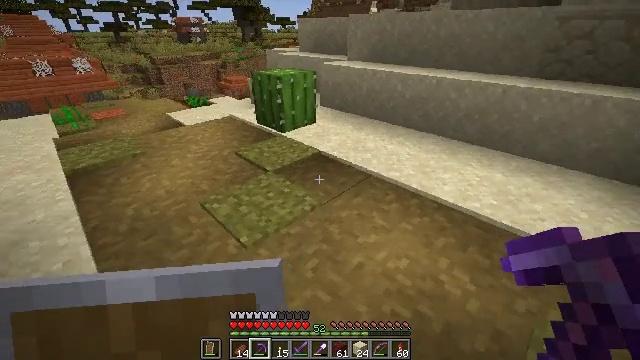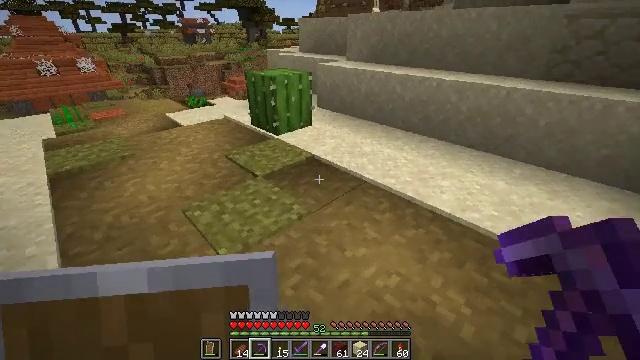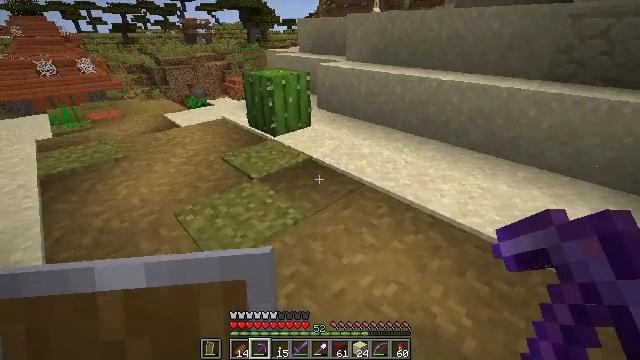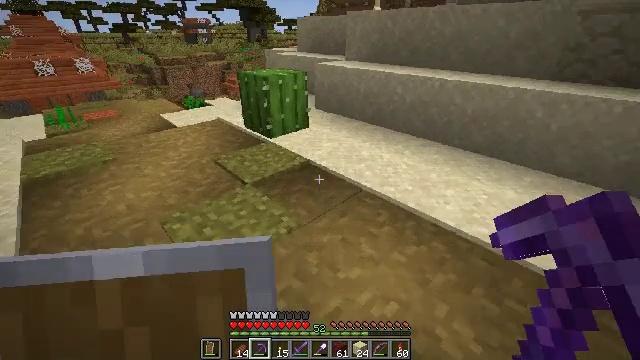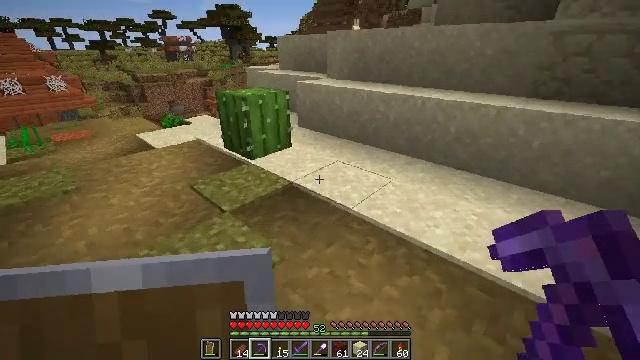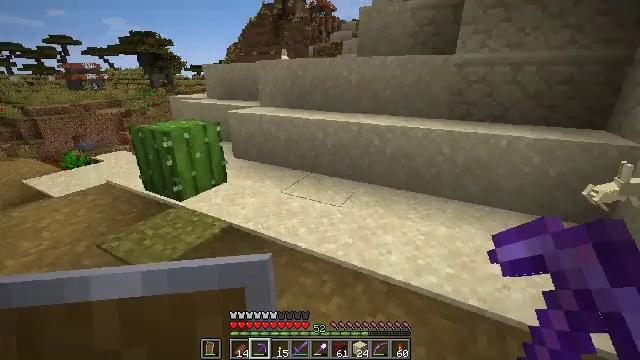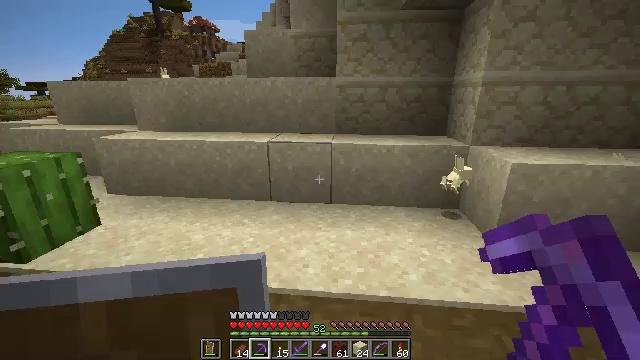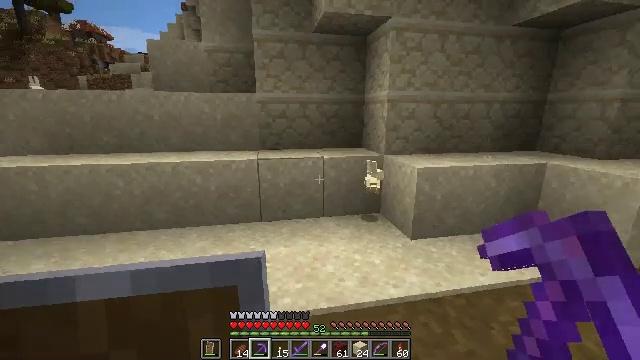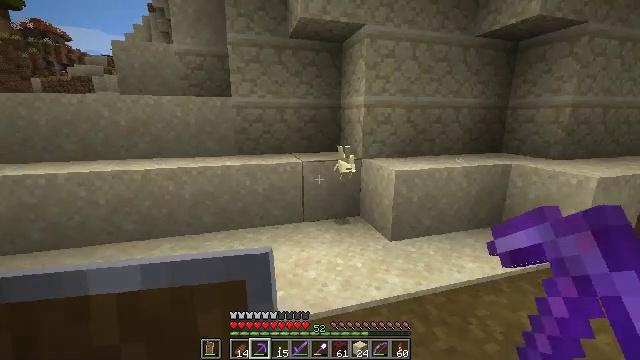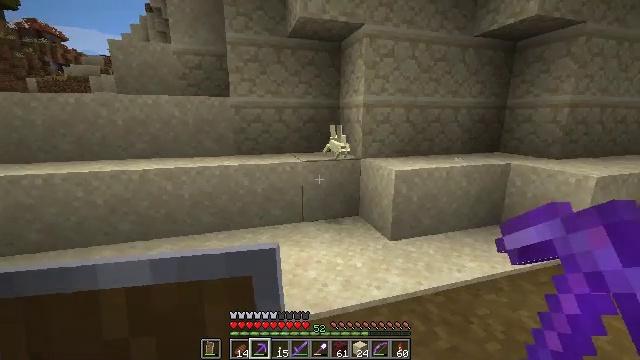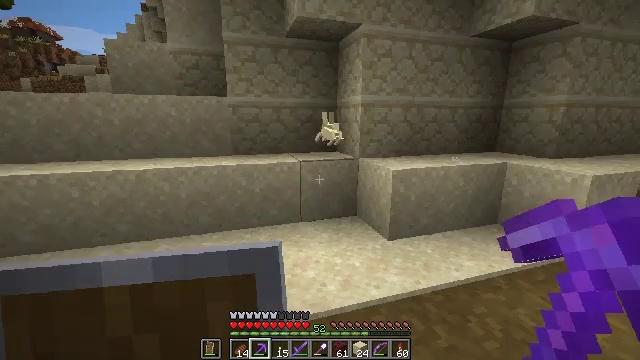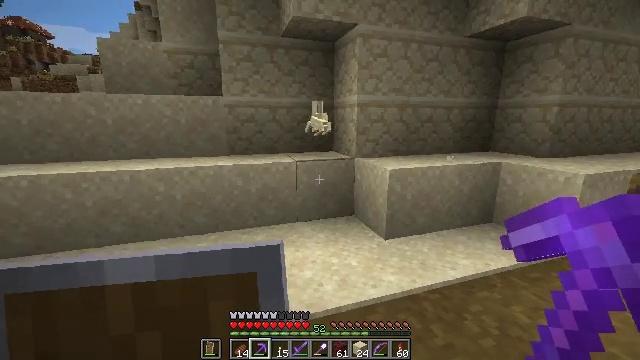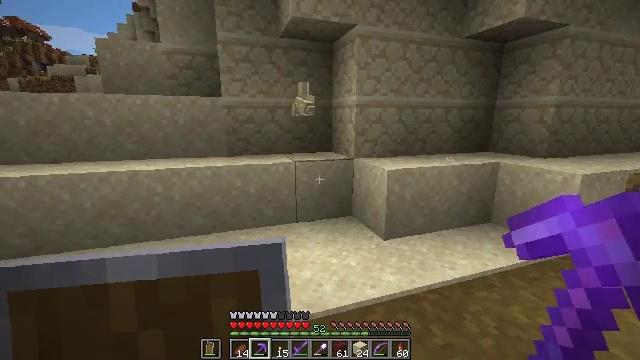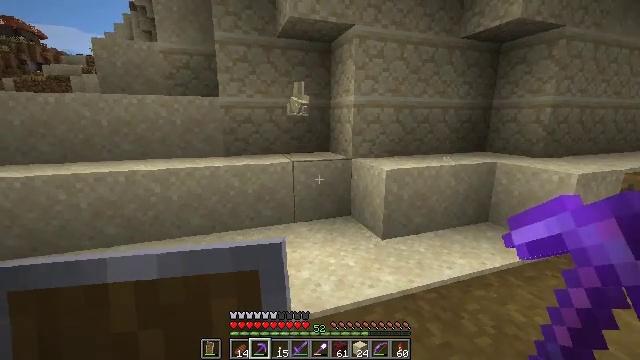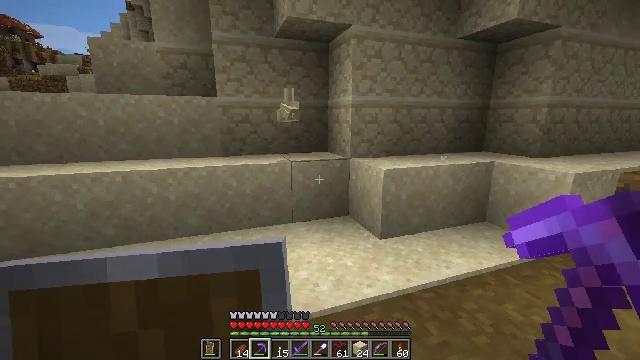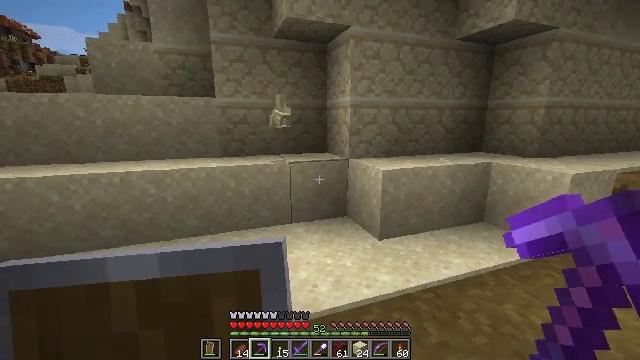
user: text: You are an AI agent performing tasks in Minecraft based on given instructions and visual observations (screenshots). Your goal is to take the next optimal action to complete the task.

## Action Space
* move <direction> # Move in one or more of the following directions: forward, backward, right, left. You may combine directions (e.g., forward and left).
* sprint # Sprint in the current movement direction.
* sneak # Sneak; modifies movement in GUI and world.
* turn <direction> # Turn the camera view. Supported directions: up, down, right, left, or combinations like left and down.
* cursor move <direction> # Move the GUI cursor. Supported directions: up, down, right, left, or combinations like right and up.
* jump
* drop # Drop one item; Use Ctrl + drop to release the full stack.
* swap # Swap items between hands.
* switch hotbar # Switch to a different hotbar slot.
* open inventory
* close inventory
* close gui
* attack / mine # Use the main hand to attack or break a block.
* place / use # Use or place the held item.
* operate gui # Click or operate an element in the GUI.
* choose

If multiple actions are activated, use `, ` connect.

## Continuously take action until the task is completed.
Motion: motion action
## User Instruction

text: Collect the bell.
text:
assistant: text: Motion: move forward, turn left
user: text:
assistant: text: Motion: move forward
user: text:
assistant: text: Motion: move forward
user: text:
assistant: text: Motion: move forward, turn right and up
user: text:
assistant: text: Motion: turn right and up
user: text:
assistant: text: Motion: turn right and up
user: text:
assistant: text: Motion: turn right and up
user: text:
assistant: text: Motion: turn right and up
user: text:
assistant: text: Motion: no_op
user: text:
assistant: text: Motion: no_op
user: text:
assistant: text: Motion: no_op
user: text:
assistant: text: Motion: no_op
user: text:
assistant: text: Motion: no_op
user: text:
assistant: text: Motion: no_op
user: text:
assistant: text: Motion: no_op
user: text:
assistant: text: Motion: no_op
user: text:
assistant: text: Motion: no_op
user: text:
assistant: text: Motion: no_op
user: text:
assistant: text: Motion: no_op
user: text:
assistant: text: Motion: no_op
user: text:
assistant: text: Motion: turn left
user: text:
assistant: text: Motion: turn left
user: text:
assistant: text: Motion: turn left and down
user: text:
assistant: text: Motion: turn left and down
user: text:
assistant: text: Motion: turn left and down
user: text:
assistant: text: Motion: turn left
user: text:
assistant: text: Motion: turn left
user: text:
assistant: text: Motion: no_op
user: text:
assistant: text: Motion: no_op
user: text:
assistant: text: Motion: no_op